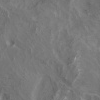
Atmospheric dust classification: not_dusty